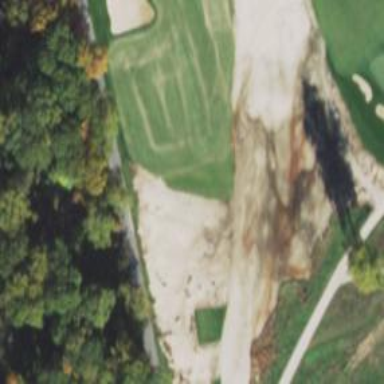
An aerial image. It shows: Sandy area is golf bunker.